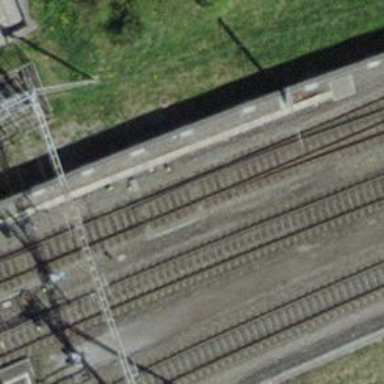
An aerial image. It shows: Railway switch.